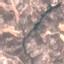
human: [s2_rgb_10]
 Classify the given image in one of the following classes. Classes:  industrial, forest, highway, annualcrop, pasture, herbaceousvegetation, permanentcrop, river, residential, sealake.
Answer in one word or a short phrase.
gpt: HerbaceousVegetation